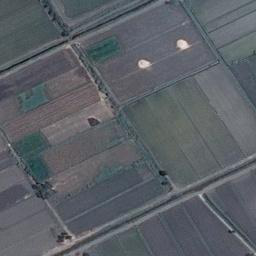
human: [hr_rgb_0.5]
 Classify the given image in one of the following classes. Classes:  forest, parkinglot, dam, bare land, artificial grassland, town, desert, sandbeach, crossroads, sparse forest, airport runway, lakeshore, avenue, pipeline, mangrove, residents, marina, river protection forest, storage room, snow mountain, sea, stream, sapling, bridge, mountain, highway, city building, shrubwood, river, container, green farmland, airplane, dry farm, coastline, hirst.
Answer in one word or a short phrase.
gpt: green farmland